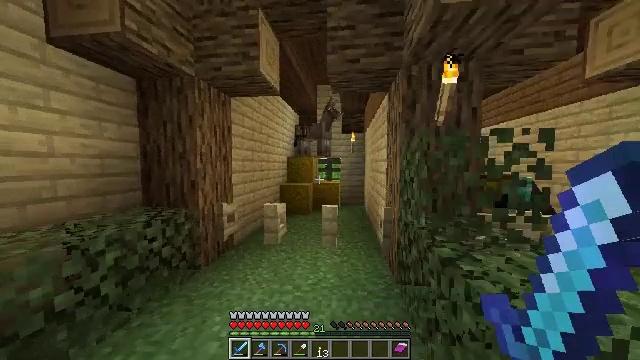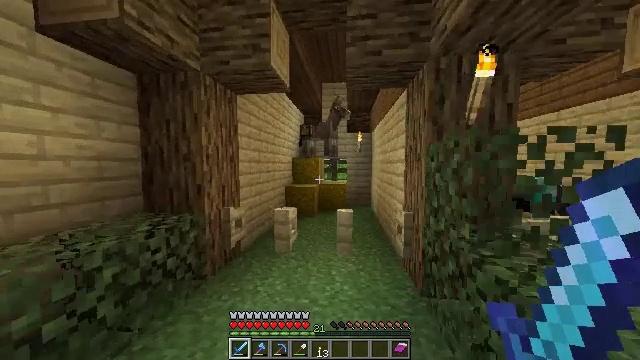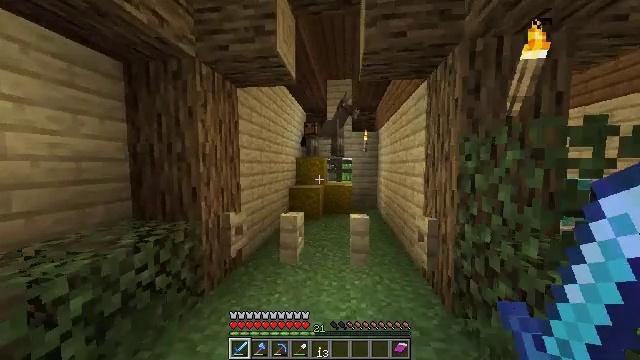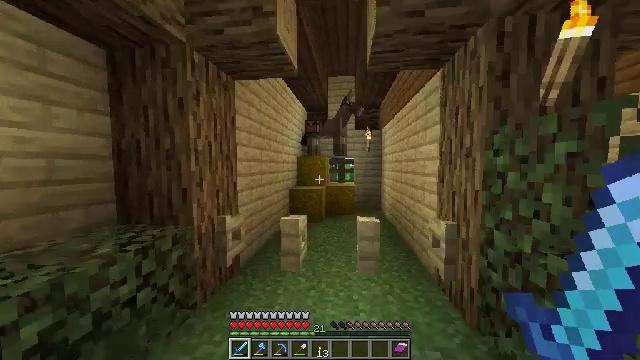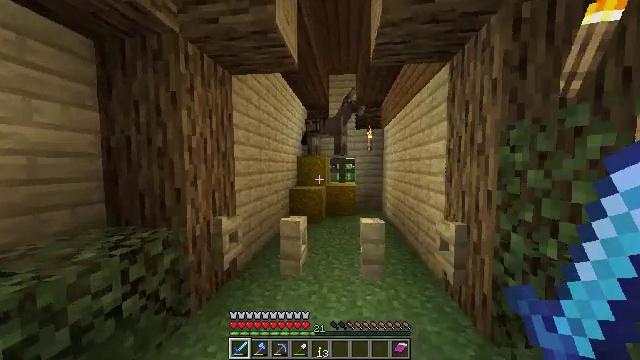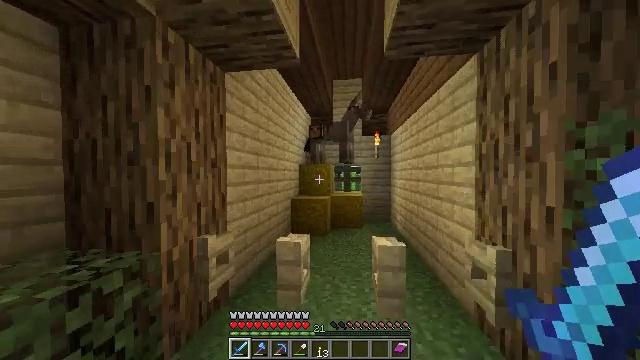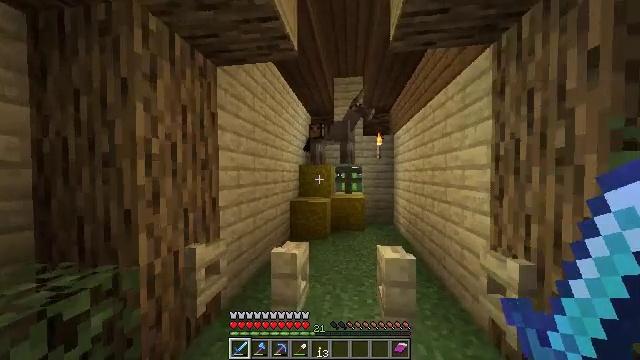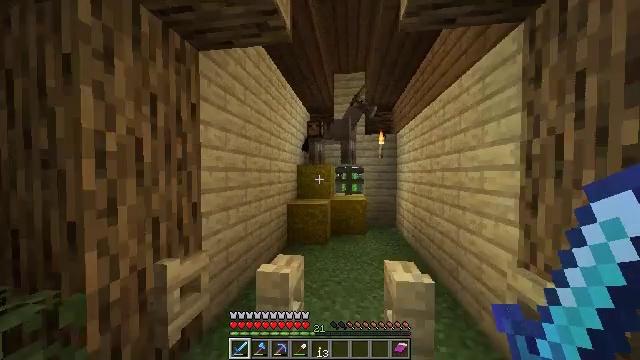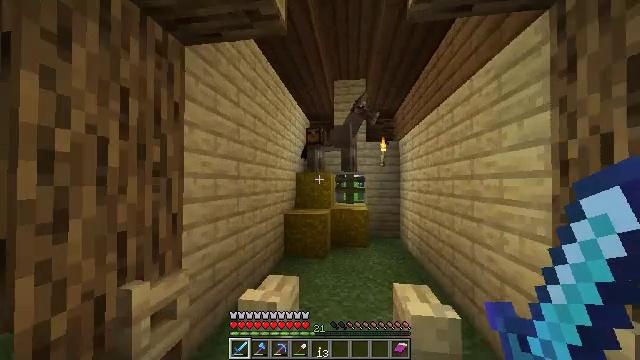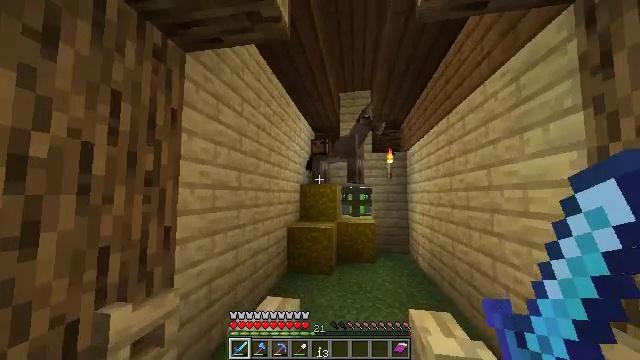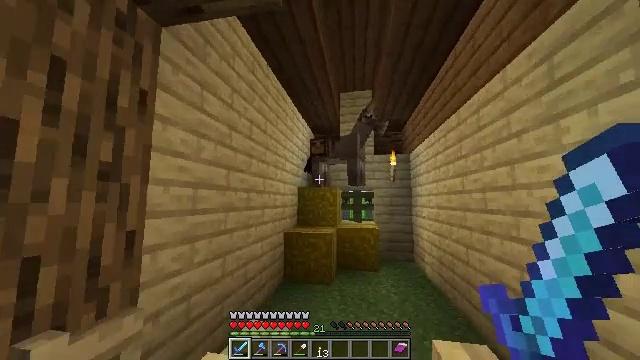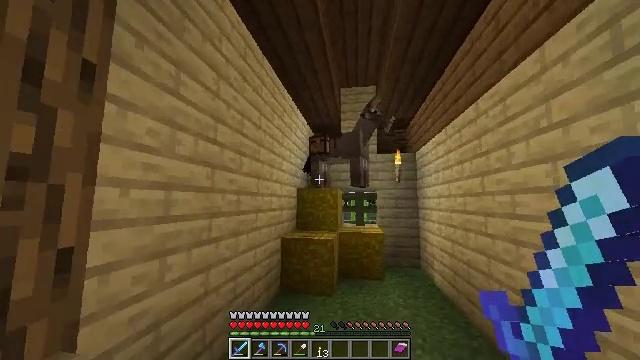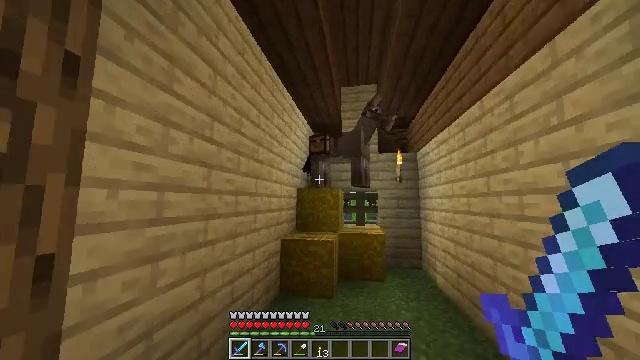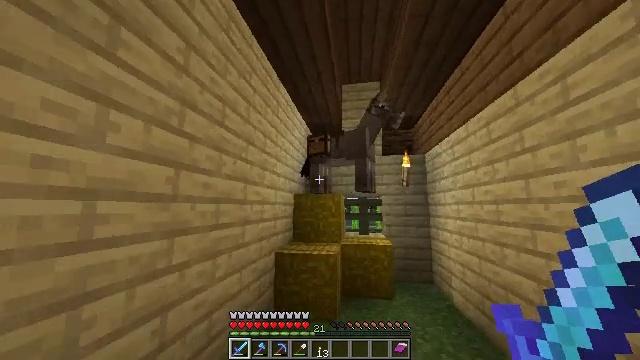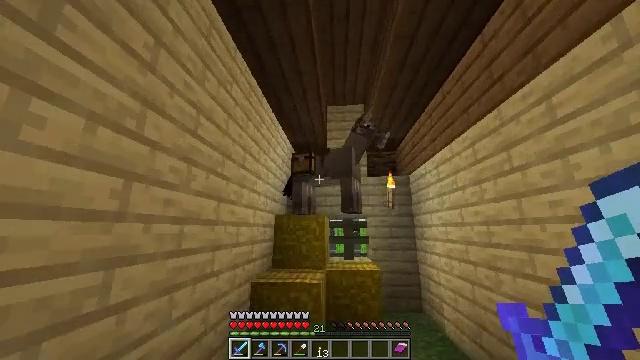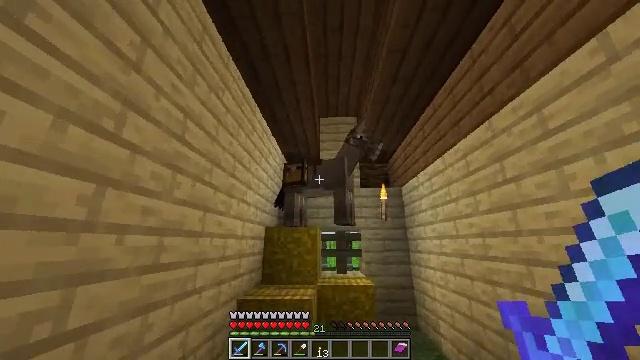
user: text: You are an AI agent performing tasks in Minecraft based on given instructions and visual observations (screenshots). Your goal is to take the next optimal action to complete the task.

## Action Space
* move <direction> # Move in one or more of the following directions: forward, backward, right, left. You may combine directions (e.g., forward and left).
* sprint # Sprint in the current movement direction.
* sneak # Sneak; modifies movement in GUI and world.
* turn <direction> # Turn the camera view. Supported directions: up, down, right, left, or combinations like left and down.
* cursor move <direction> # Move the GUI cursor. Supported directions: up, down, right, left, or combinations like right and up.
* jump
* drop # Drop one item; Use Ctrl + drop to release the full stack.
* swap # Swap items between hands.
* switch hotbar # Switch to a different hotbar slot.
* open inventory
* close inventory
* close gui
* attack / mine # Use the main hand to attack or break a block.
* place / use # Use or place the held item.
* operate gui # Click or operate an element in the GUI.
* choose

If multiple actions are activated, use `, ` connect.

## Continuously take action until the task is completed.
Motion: motion action
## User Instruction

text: Craft a lead using the crafting table and the right materials.
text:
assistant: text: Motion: move forward
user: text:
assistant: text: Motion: move forward
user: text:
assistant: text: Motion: move forward
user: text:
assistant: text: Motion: move forward
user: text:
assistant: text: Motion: move forward, turn up
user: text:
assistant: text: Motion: move forward
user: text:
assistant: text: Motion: move forward
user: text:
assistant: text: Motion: move forward, turn up
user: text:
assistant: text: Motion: move forward, turn left and up
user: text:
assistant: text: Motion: move forward, turn up
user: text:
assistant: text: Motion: move forward
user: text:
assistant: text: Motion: move forward
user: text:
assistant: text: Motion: move forward, turn up
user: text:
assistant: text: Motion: move forward, turn right and up
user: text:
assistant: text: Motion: move forward, turn right and up
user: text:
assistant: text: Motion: move forward, turn right and up
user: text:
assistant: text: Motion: move forward
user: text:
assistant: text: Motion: move forward, turn up
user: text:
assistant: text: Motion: move forward, turn up
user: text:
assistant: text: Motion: move forward, turn up
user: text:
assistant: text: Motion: turn up
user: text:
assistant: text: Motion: no_op
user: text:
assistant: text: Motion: no_op
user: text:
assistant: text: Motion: use / place
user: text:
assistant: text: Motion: use / place
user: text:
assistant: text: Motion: use / place
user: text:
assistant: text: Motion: no_op
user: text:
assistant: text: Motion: no_op
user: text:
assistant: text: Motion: no_op
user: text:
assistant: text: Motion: no_op